Question:
'''
import pandas as pd
import plotly
import plotly.express as px
import plotly.io as pio
df = pd.read_csv("final_spreadsheet.csv")
barchart = px.bar(
data_frame = df,
x = "Post-Lockdown Period (May - September)",
y = "Post-Lockdown Period (May - September)",
color = "Peak-Lockdown Period (March-May)",
opacity = 0.9,
orientation ="v",
barmode = 'relative',
)
pio.show(barchart)
'''
I want the x axis to be the different behavioral variables and for each behavioral variable I want there to be two bars one for peak pandemic and one for post pandemic. I also want the y axis to just be the values of each
This is my current attempt but no graphs appear. Attached is also a picture of the CSV file in excel form
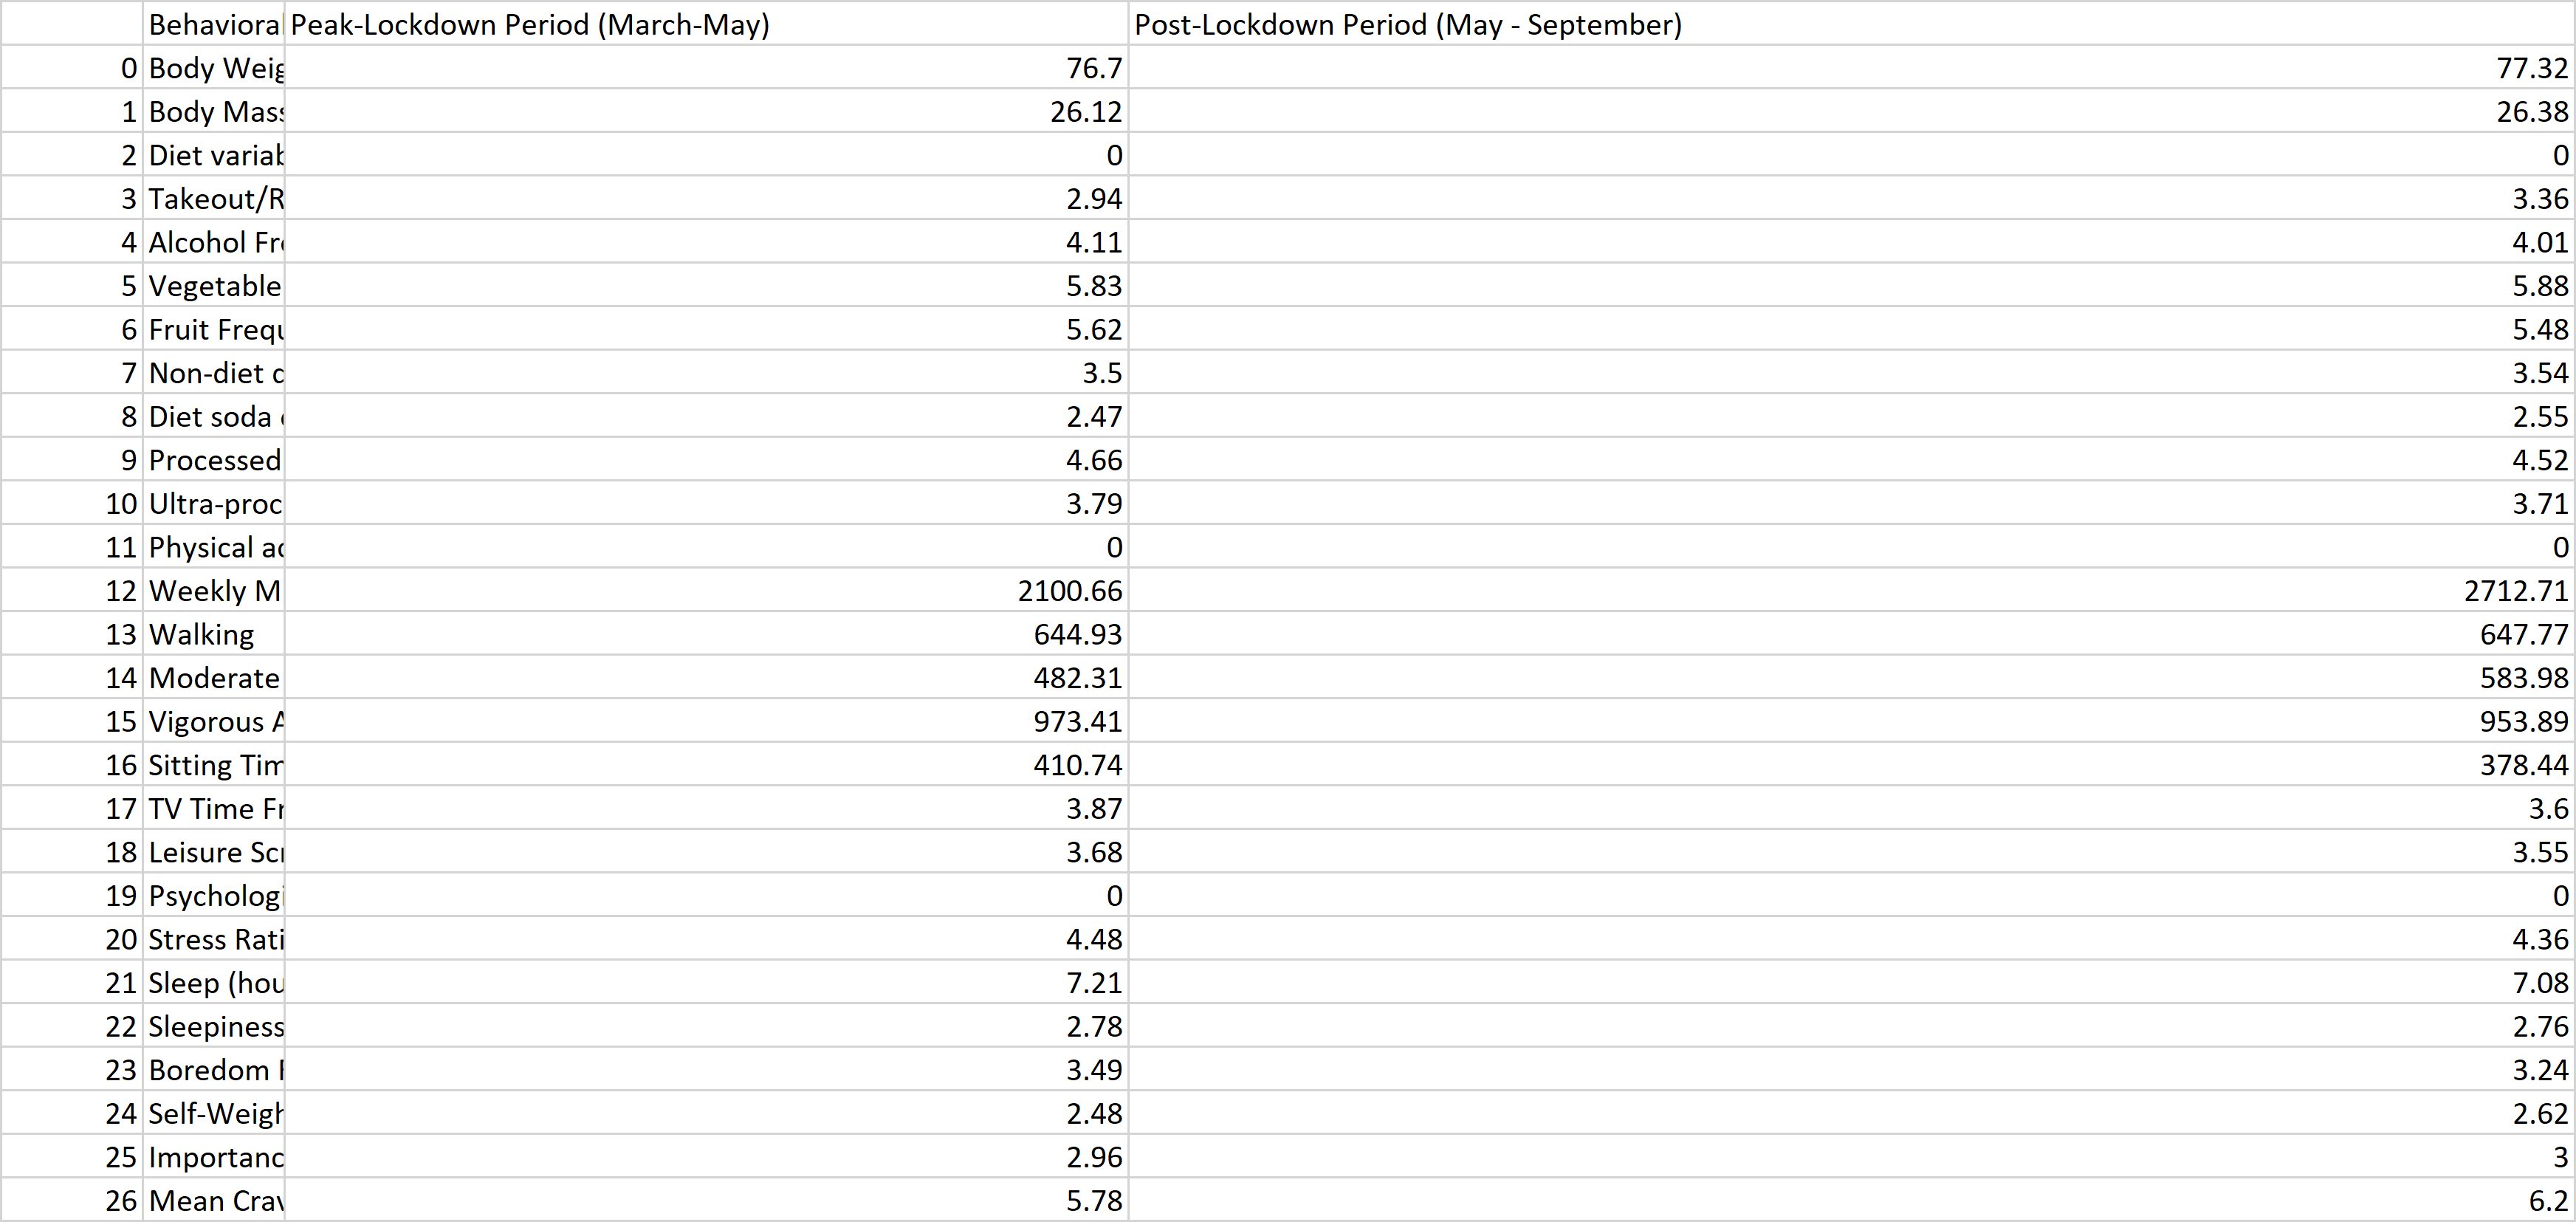
Answer: In plotly.express you can create a grouped bar chart by passing a list of the two variables you want to group together in the argument y. In your case, you'll want to pass the argument 'y = ['Peak-Lockdown Period (March-May)','Post-Lockdown Period (May-September)']' as well as the argument 'barmode = 'grouped'' to 'px.bar'. I created a sample DataFrame to illustrate:
'''
import pandas as pd
import plotly.express as px
import plotly.io as pio
# df = pd.read_csv("final_spreadsheet.csv")
## create example DataFrame similar to yours
df = pd.DataFrame({
'Behavioral': list('ABCD'),
'Peak-Lockdown Period (March-May)': [76.7,26.12,0,2.94],
'Post-Lockdown Period (May-September)': [77.32,26.38,0,3.36]
})
barchart = px.bar(
data_frame = df,
x = 'Behavioral',
y = ['Peak-Lockdown Period (March-May)','Post-Lockdown Period (May-September)'],
# color = "Peak-Lockdown Period (March-May)",
opacity = 0.9,
orientation ="v",
barmode = 'group',
)
pio.show(barchart)
'''
EDIT: you can accomplish the same thing using plotly.graph_objects:
'''
import plotly.graph_objects as go
fig = go.Figure(data=[
go.Bar(name='Peak-Lockdown Period (March-May)', x=df['Behavioral'].values, y=df['Peak-Lockdown Period (March-May)'].values),
go.Bar(name='Post-Lockdown Period (May-September)', x=df['Behavioral'].values, y=df['Post-Lockdown Period (May-September)'].values),
])
'''
<URL>